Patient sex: M
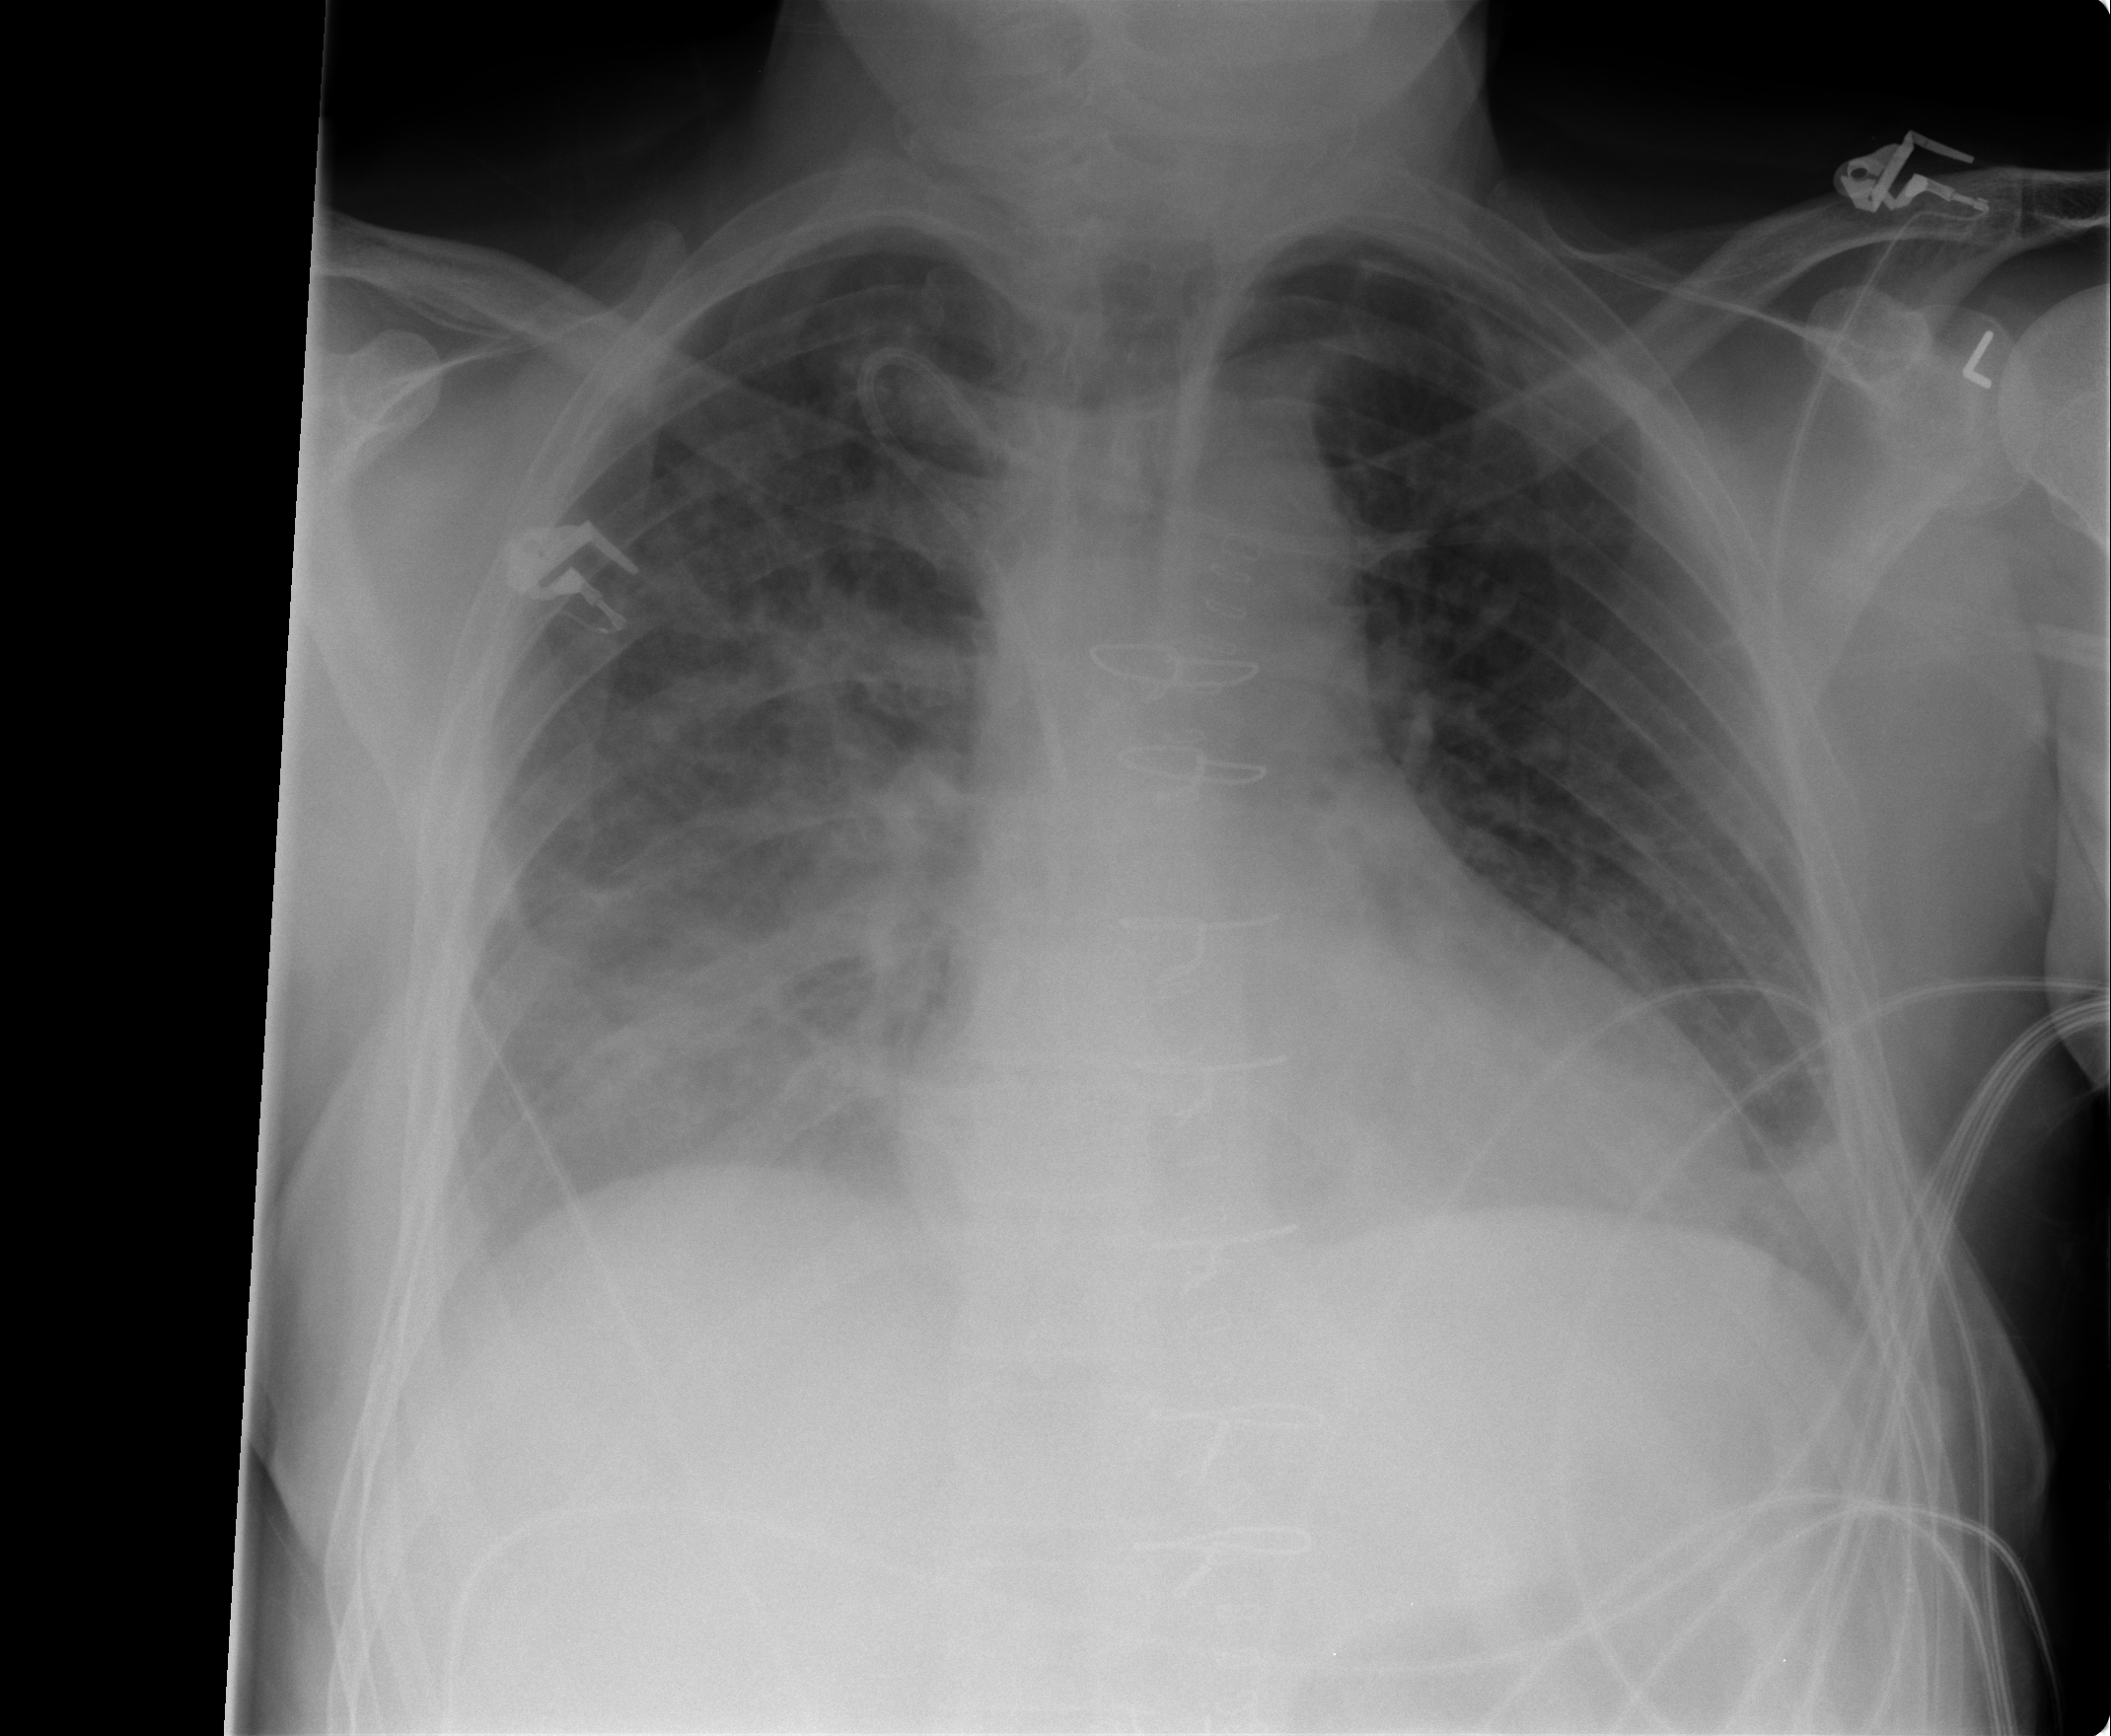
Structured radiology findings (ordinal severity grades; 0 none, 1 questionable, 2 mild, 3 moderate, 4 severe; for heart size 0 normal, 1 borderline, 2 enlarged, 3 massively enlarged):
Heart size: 2
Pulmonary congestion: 3
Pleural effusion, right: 2
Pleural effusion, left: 1
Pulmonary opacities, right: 3
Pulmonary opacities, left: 0
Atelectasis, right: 2
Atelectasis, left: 2